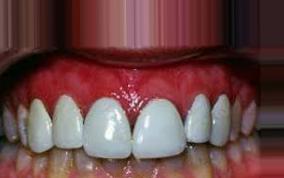
Condition: Tooth Discoloration